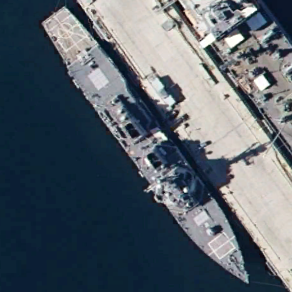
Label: destroyer